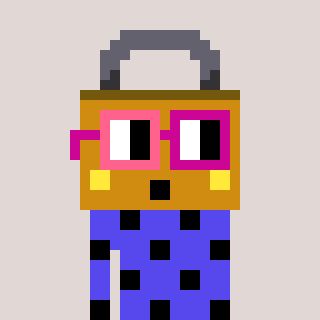
a pixel art character with square pink and red glasses, a lock-shaped head and a computerblue-colored body on a warm background